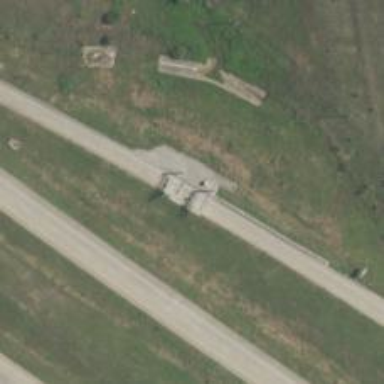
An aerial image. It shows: Toll gantry on the road.